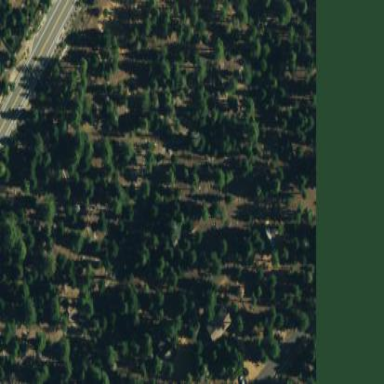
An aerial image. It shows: Woodland with evergreen needle-leaved trees.